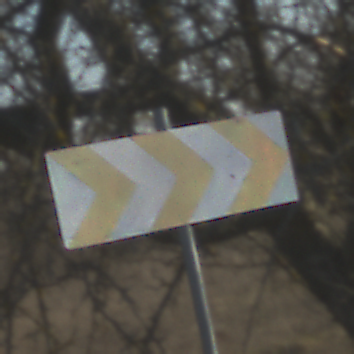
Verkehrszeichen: RichtungstafelnInKurvenGrossLinks
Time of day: MorningAfternoon
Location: Outdoor (Nature)
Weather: Clear
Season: NotSpecified
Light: Natural